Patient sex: M
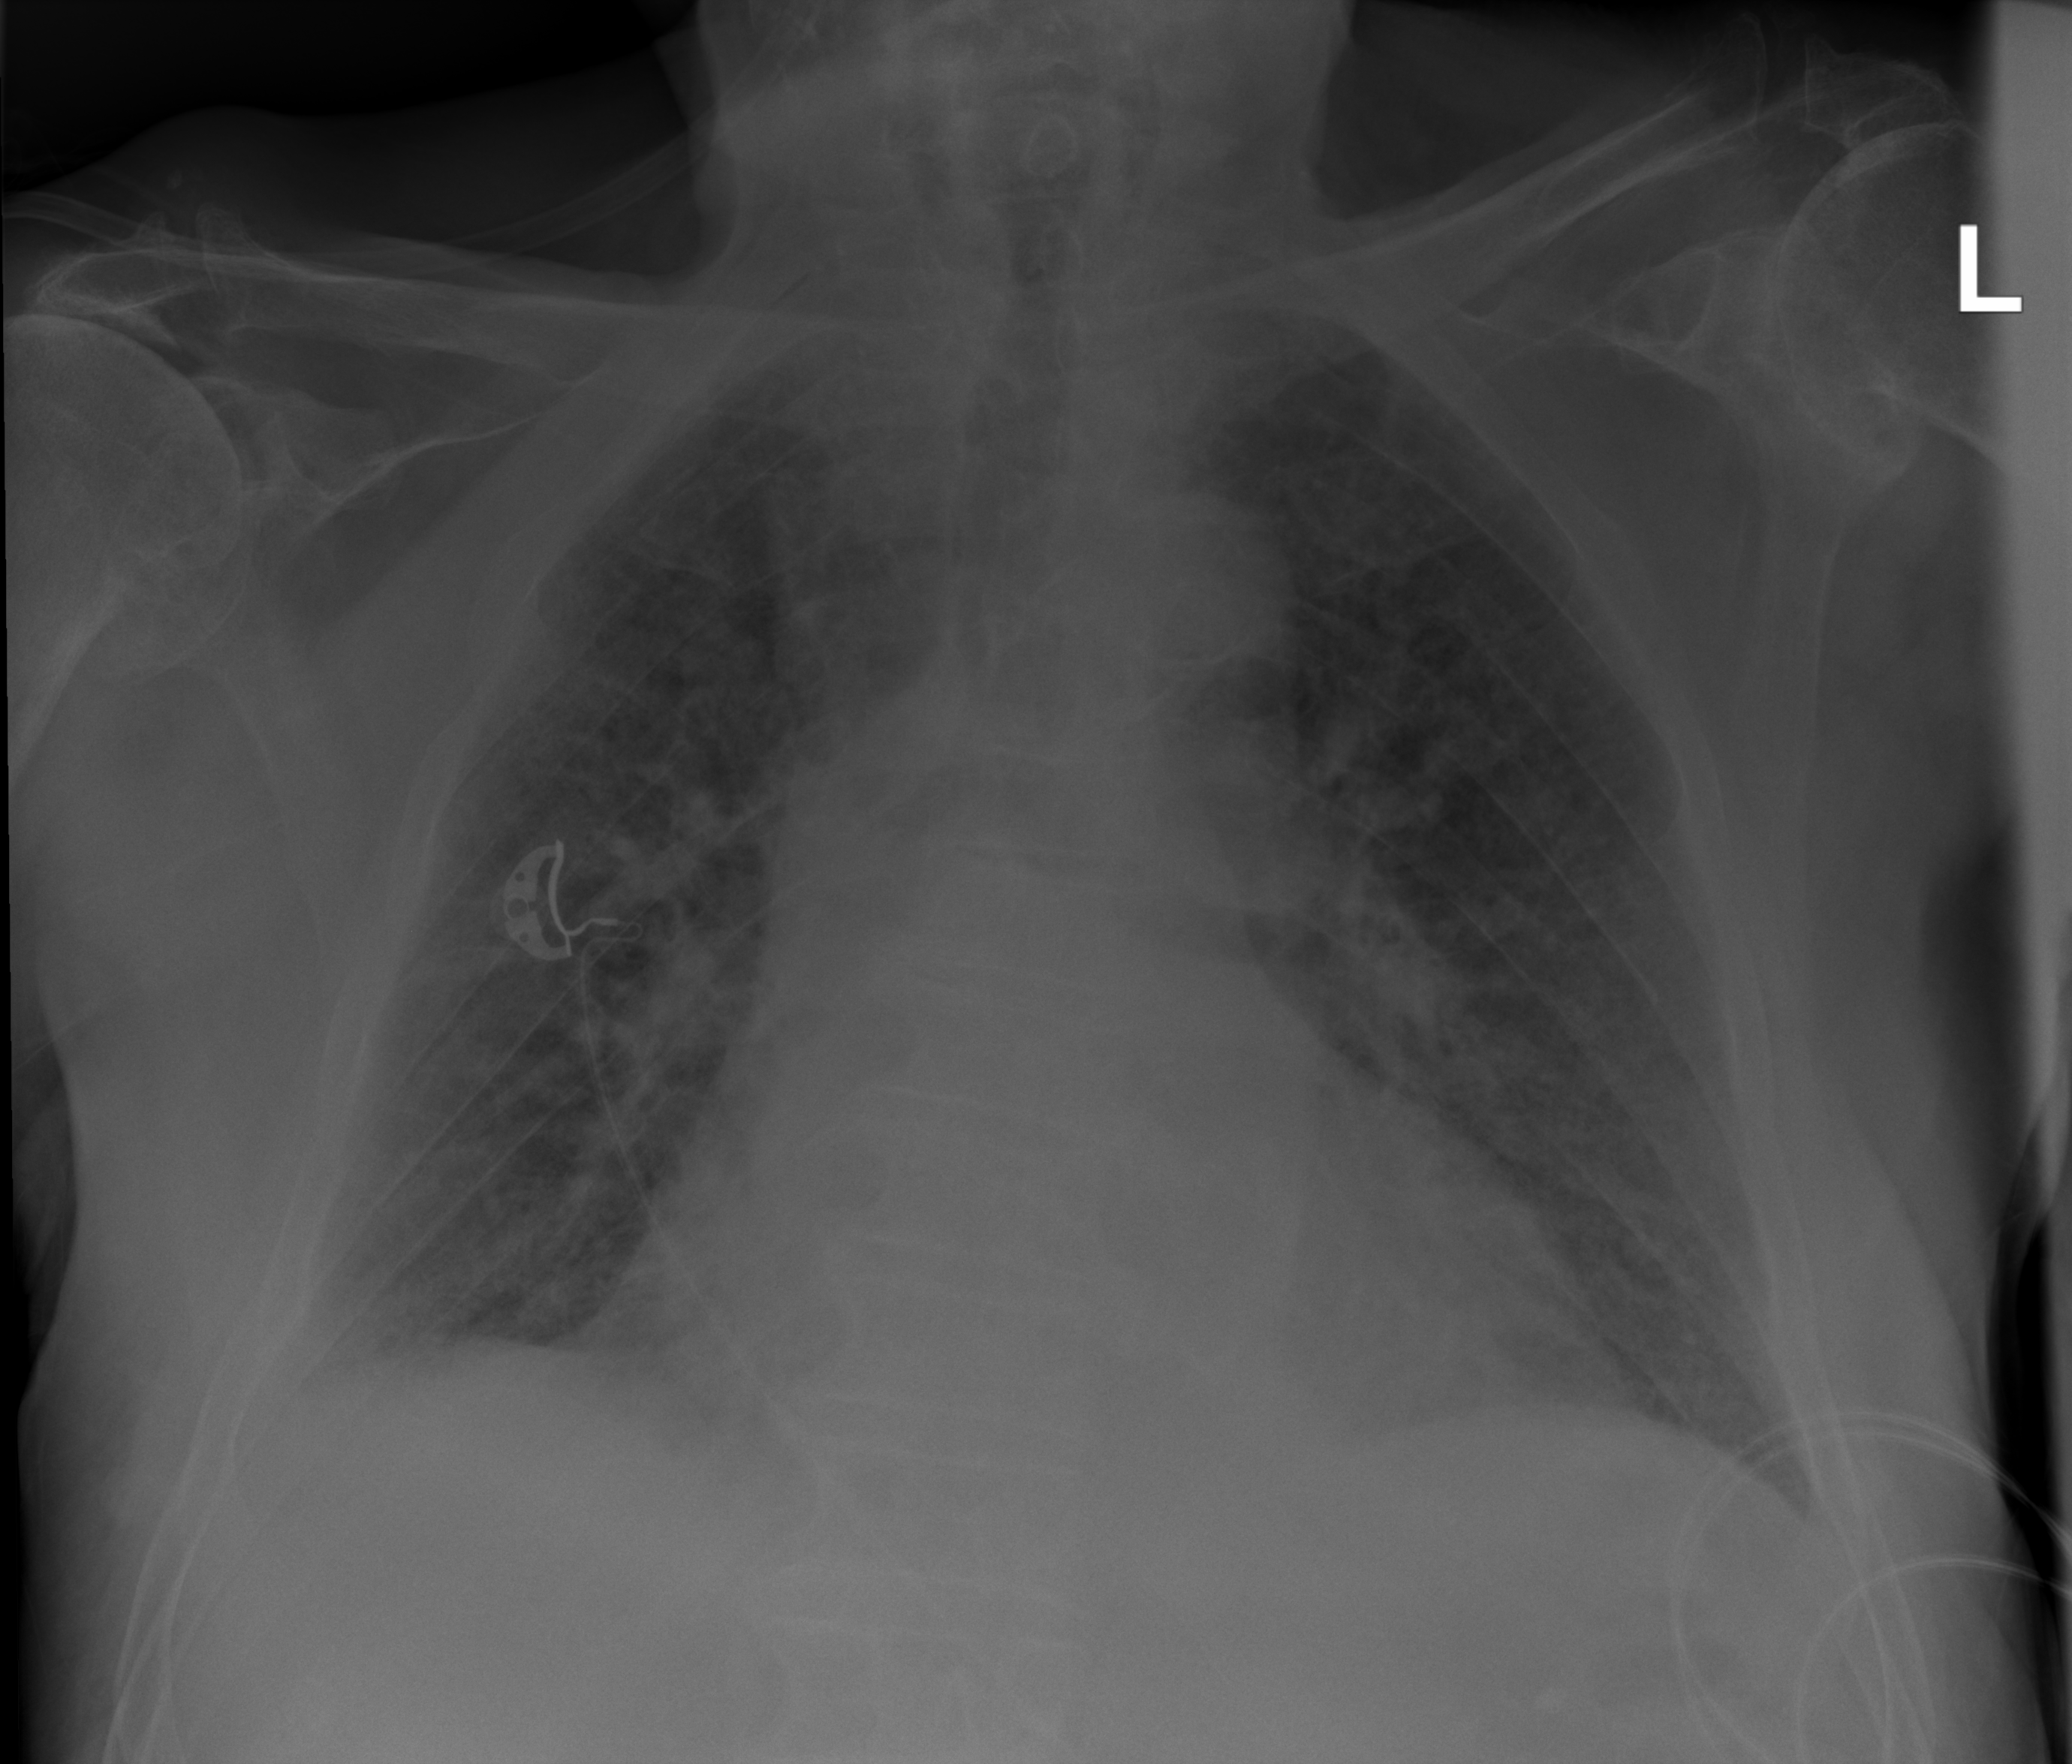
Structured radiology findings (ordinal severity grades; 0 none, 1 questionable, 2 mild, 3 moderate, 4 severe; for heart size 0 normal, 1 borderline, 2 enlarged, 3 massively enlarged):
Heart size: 2
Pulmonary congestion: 3
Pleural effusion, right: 0
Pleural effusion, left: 0
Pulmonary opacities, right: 2
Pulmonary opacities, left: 2
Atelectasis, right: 2
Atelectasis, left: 2